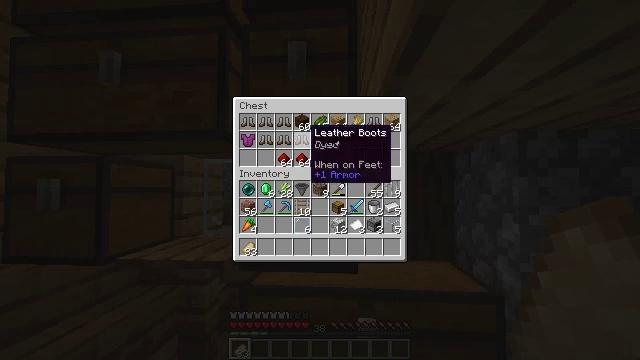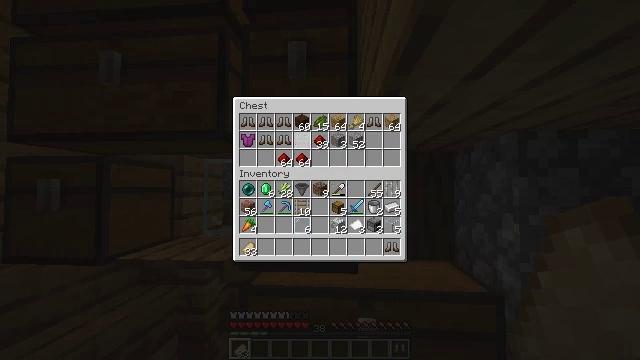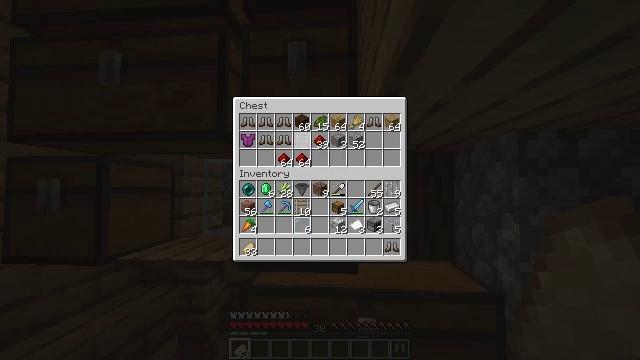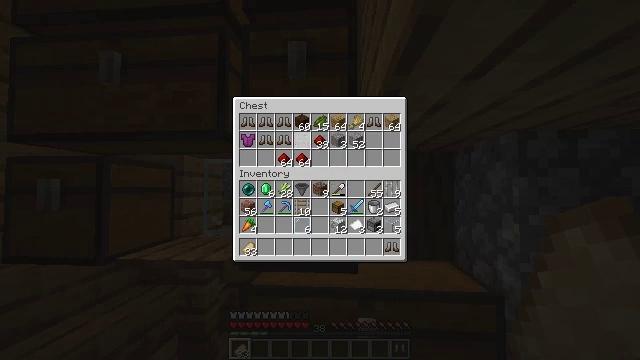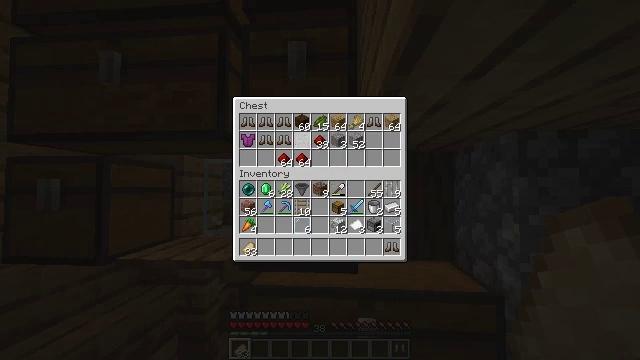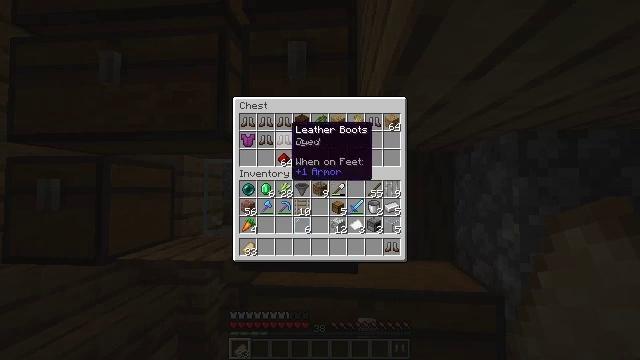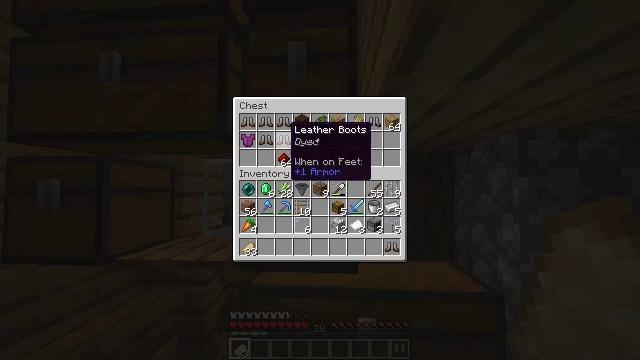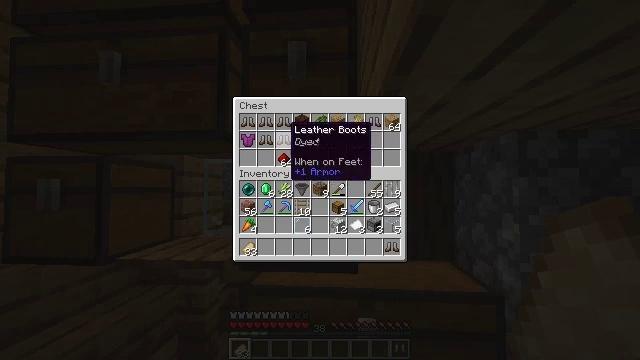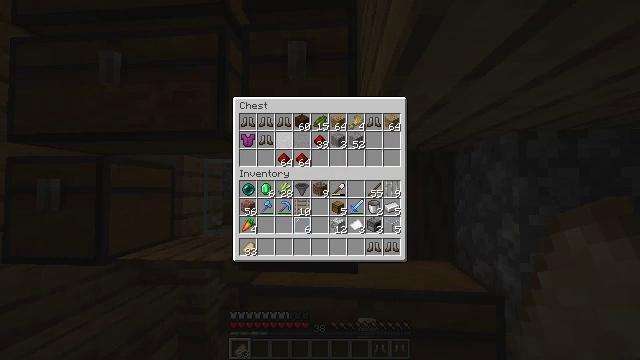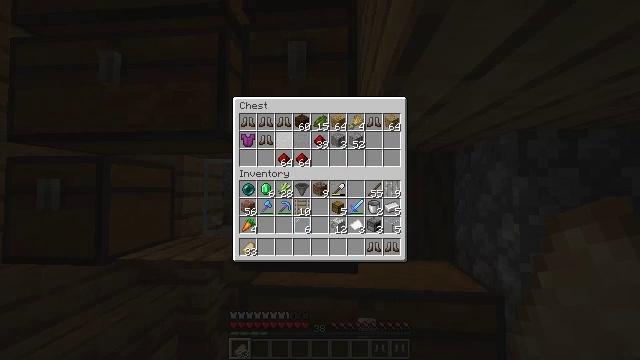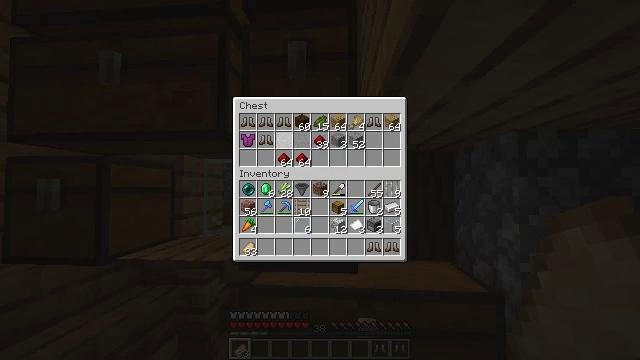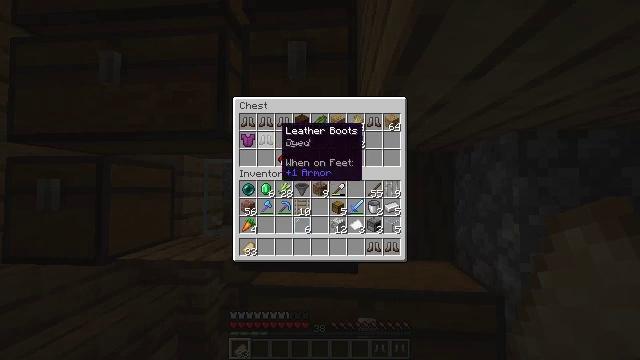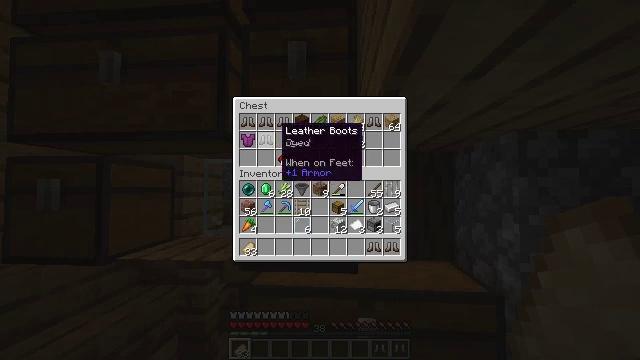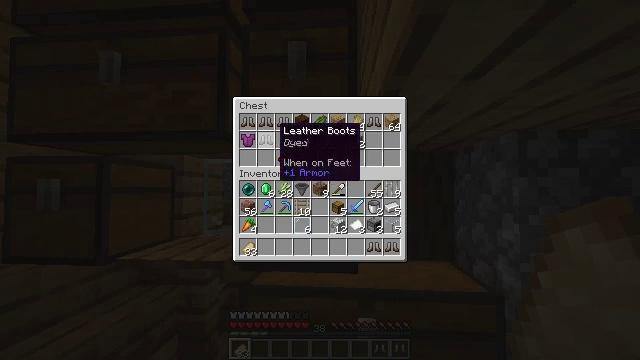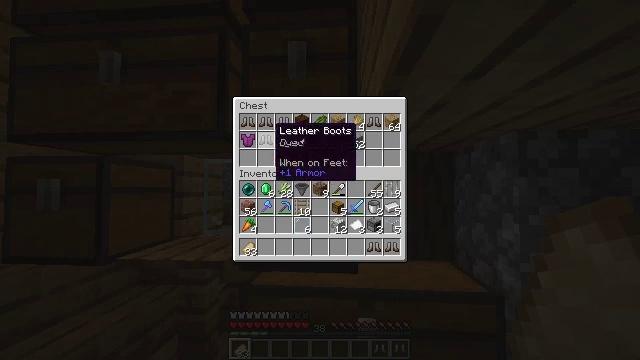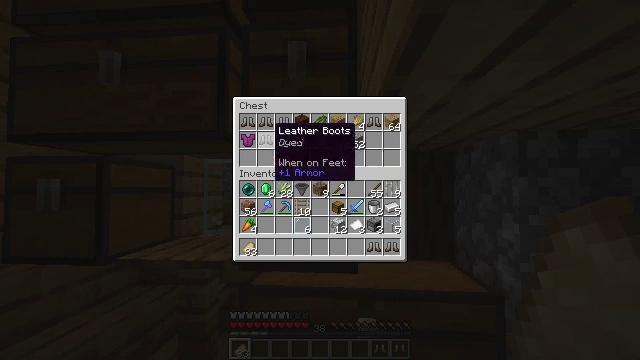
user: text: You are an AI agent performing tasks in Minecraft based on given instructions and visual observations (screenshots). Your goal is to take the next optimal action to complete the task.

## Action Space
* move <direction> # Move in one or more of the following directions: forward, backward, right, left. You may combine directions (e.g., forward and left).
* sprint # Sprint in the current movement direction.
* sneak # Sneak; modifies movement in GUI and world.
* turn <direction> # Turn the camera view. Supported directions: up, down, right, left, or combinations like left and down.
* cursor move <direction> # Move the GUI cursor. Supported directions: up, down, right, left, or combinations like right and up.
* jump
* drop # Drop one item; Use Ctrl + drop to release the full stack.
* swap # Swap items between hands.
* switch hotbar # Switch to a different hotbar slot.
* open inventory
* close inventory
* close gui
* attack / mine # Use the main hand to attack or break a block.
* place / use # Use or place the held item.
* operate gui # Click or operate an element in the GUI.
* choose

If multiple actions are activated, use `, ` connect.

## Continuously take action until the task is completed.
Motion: motion action
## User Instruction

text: Remove a pair of leather boots from the inventory.
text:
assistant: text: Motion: sneak, operate gui
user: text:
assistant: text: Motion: sneak, operate gui
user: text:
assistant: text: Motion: sneak
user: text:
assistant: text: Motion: sneak
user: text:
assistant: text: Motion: sneak, cursor move left
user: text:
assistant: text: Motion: sneak
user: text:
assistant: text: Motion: sneak
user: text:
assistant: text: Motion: sneak, operate gui
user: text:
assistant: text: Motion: sneak, operate gui
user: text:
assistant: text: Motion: sneak, operate gui
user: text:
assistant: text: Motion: sneak
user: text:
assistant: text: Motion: sneak
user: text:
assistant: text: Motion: sneak
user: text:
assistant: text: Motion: sneak
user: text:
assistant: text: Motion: sneak
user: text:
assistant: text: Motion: sneak, operate gui
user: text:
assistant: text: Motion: sneak, operate gui
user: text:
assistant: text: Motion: sneak
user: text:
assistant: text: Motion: sneak
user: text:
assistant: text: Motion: sneak
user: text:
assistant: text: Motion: sneak
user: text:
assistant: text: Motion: sneak
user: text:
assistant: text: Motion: sneak
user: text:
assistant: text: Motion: sneak, operate gui
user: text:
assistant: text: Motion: sneak, operate gui
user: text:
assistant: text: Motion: sneak, cursor move up
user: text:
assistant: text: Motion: sneak
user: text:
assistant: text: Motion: sneak
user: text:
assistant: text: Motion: sneak
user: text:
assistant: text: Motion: sneak